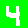
Digit: 4